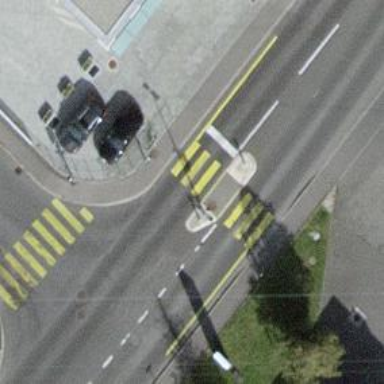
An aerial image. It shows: Road crossing with traffic signals and central island.